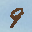
Label: 9